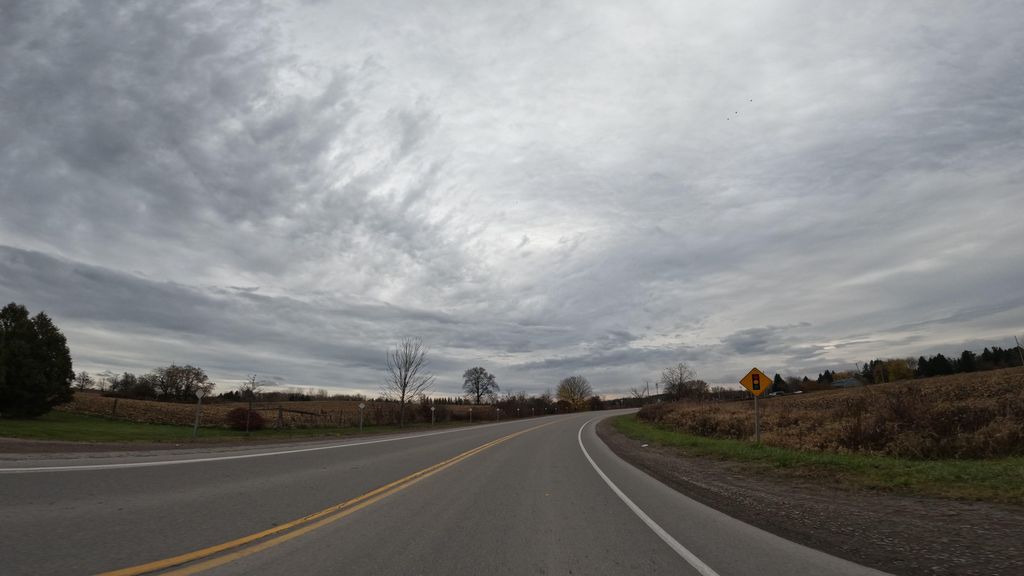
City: hamilton